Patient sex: F
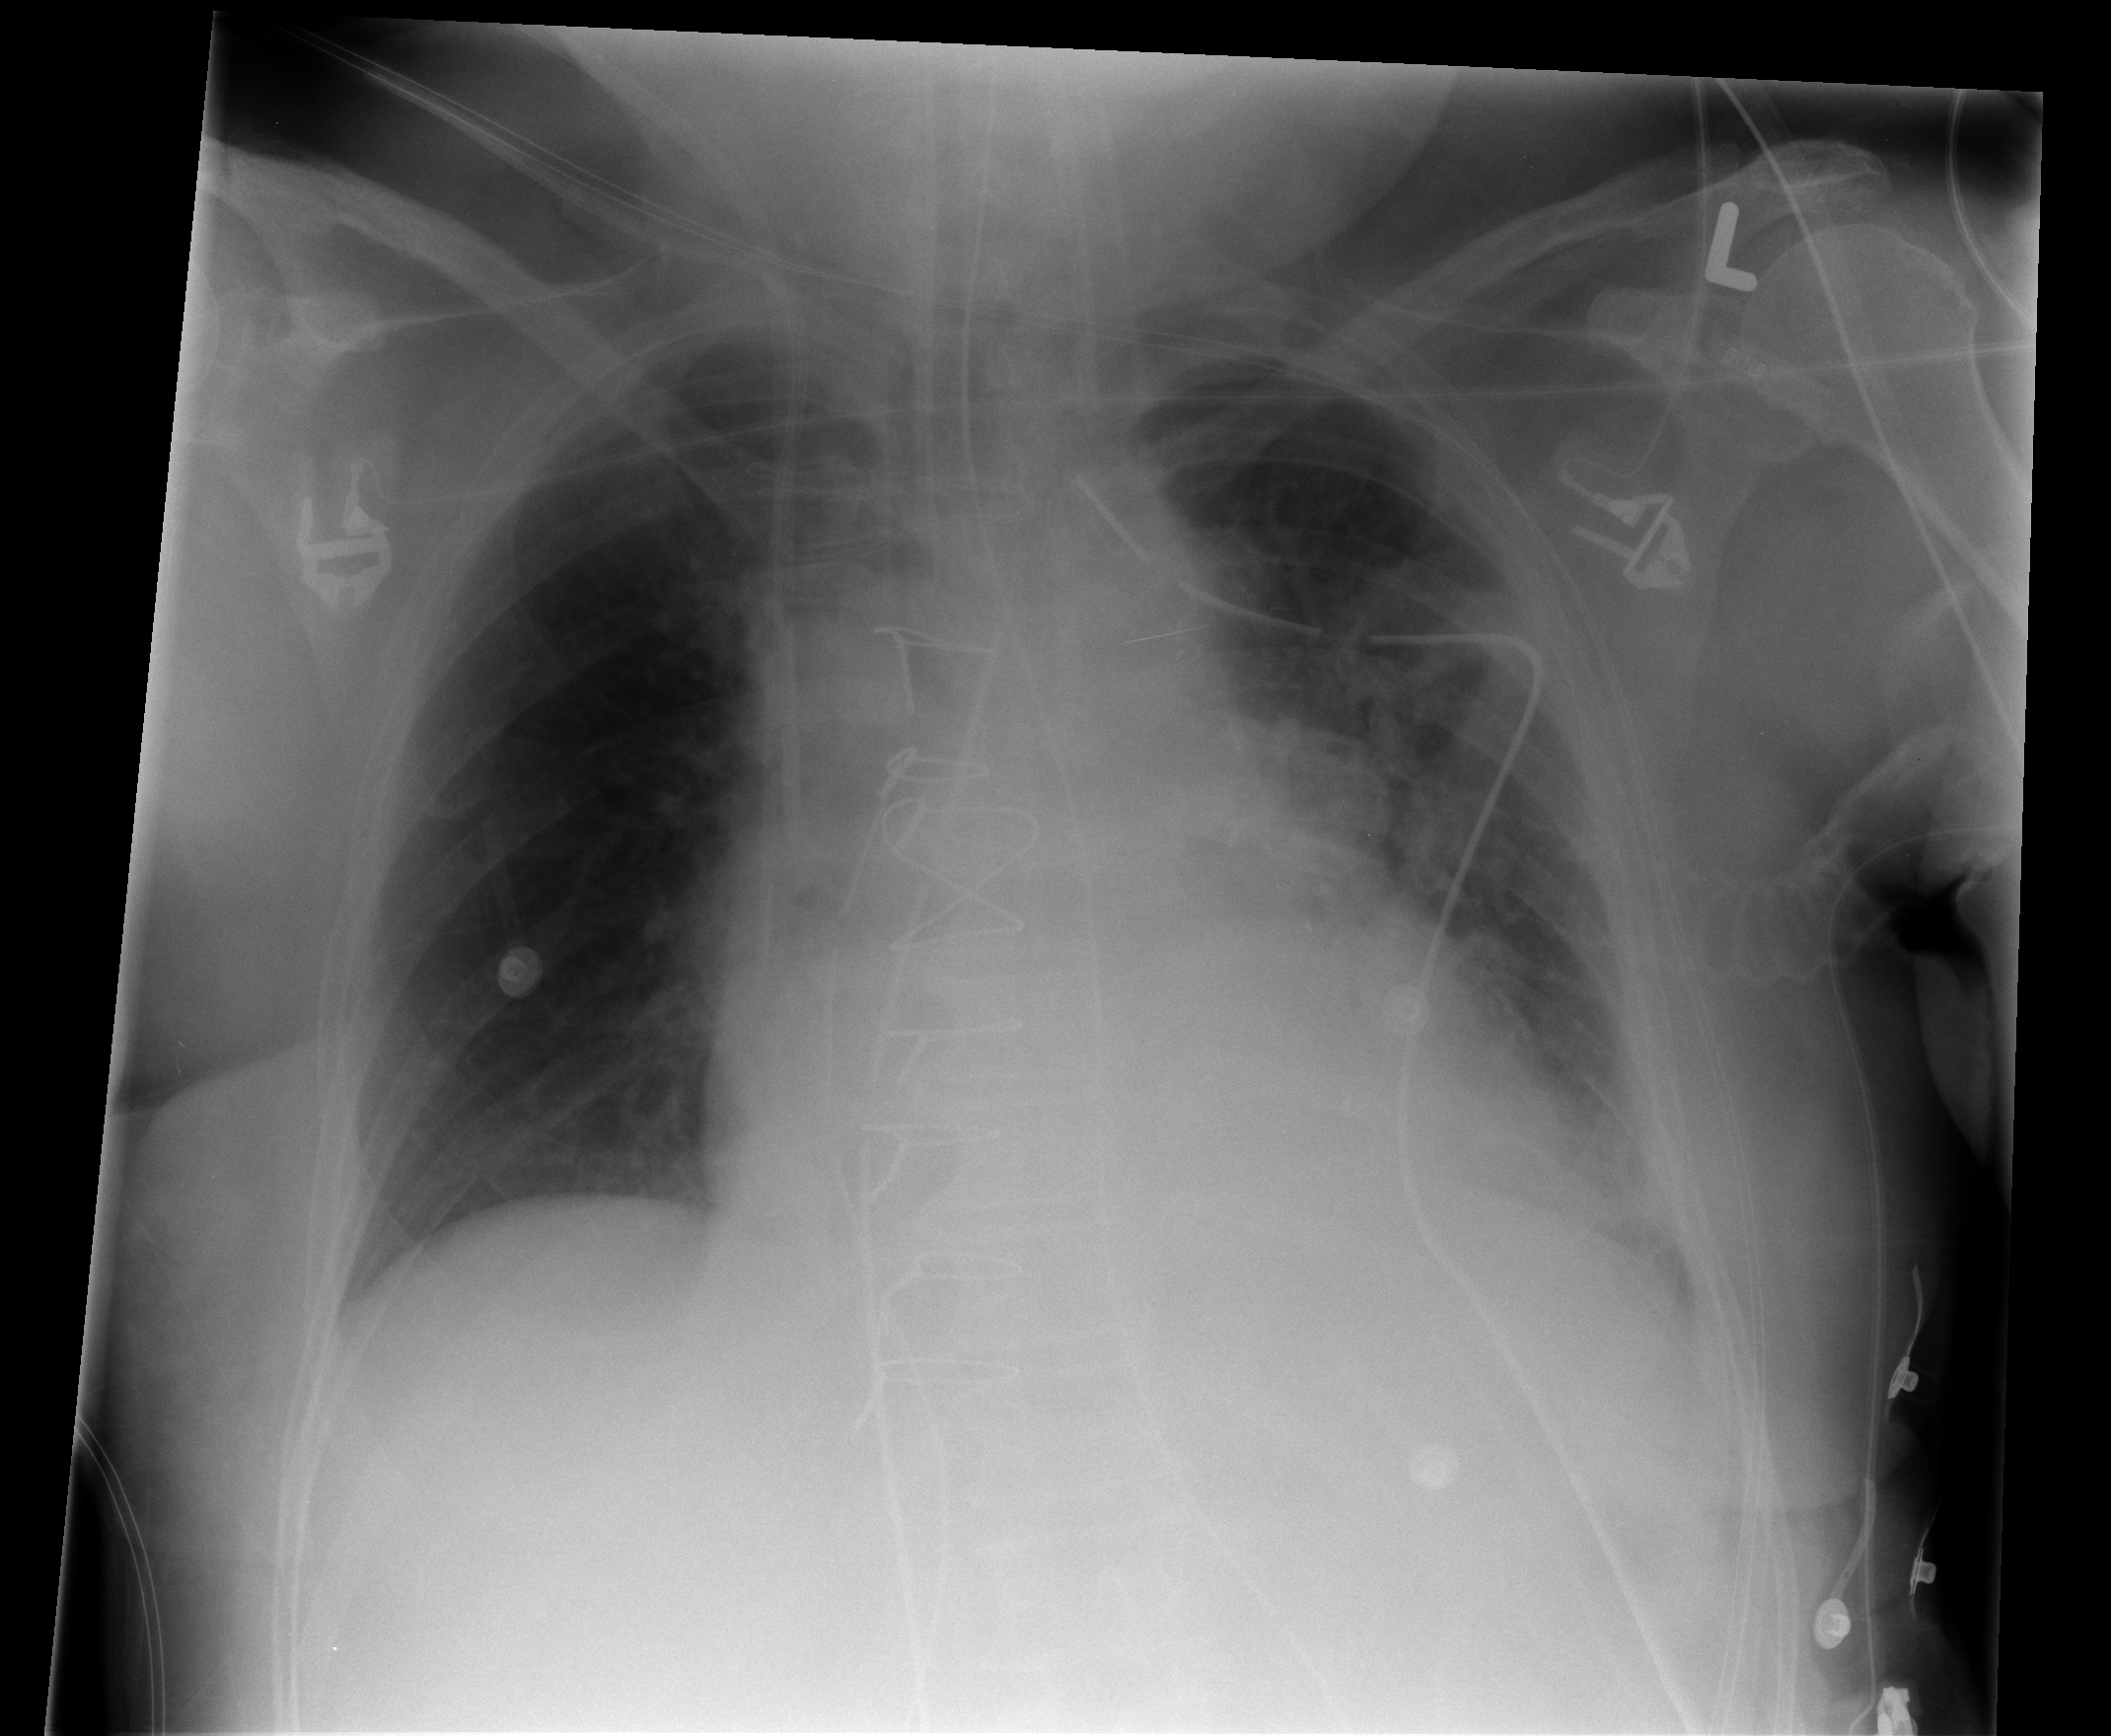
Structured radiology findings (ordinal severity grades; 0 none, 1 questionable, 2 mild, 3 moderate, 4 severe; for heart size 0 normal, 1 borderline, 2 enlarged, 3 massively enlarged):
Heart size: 2
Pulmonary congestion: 2
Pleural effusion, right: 0
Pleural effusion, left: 0
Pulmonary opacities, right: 0
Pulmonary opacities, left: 0
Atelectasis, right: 0
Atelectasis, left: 2